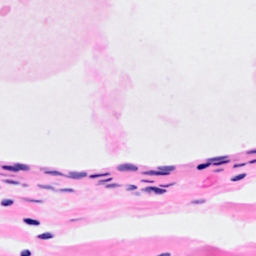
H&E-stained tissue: Breast